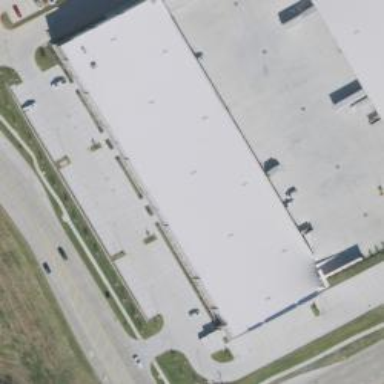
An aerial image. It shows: Warehouse.